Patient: sex M, age 36
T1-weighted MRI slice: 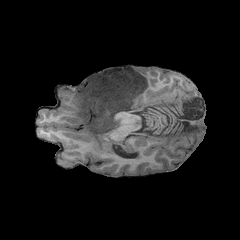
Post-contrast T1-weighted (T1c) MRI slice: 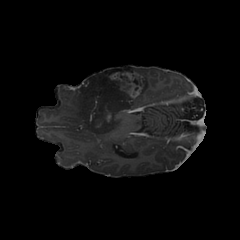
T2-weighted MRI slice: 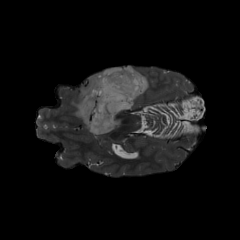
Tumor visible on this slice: yes
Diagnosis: Astrocytoma, IDH-mutant
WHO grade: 4